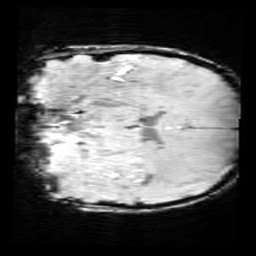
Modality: SWI
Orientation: coronal
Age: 11
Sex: male
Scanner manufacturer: siemens
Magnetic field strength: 3 T
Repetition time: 0.027 s
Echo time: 0.02 s